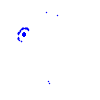
Particle: pion